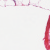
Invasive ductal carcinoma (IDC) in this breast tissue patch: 0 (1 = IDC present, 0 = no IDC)